Aerial crown-view tile of a tropical tree (Barro Colorado Island, Panama), acquired 20250414:
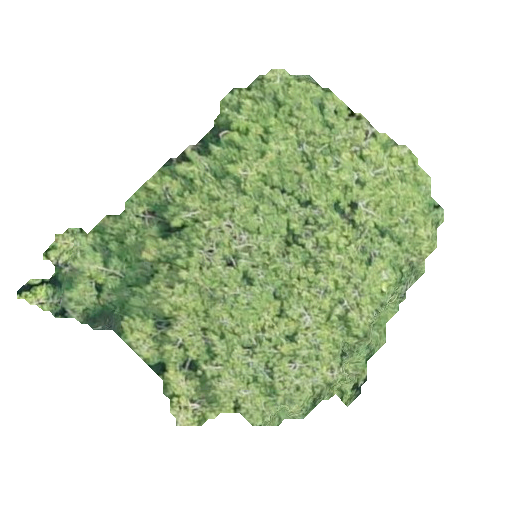
Species: Virola surinamensis
GBIF accepted scientific name: Virola surinamensis
Crown area: 130.06 m²